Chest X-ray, PA view. Patient: 59 years old, sex F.
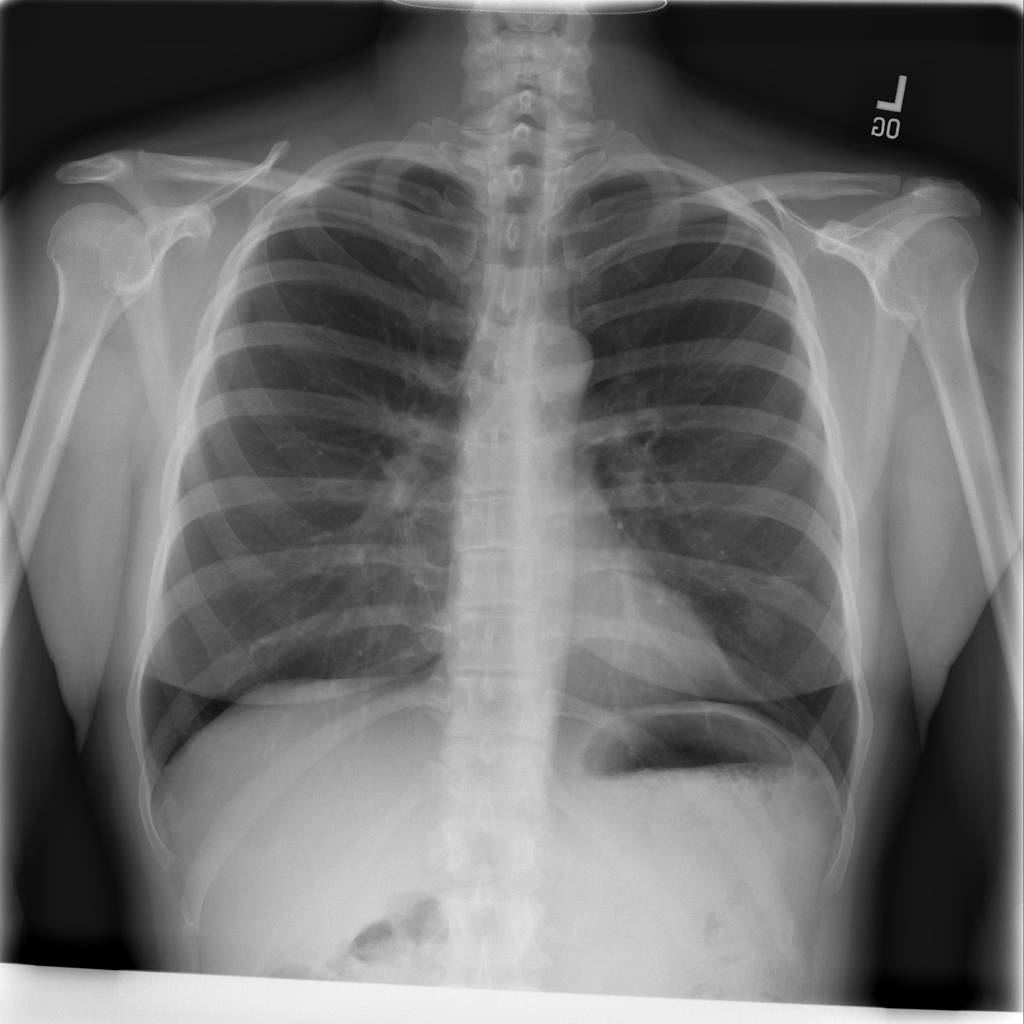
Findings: No Finding